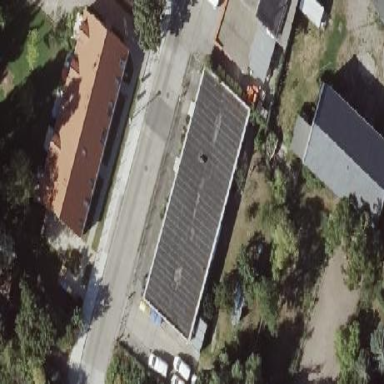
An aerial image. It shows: Flat-roofed commercial building.